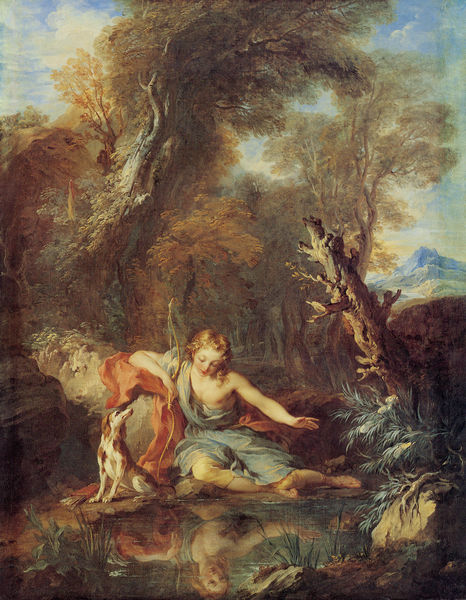
Titel: Narcissus
Künstler: Francois Le Moyne
Standort: Hamburg
Institution: Kunsthalle
Schlagwörter: baum, berg, blau, blätter, felsen, fuß, gemälde, hand, himmel, laub, mann, nackt, rubens, schatten, umhang, wasser, wolken, bäume, gelb, grün, landschaft, mädchen, ocker, see, sitzen, teich, ufer, äste, braun, brust, busen, frankreich, frau, geste, grau, haar, hell, hintergrund, holz, kleid, licht, orange, türkis, weiss, blick, gras, hund, rot, tier, tuch, weg, beige, malerei, muster, blond, jung, arm, barock, falten, sehen, stein, steine, bild, blicken, spiegel, öl, ast, bach, baumstamm, gräser, natur, spiegelung, stamm, wind, zweige, gewässer, pfad, gewand, haare, stoff, tücher, kind, pflanzen, locken, rokoko, wald, genre, weiher, engel, beine, bewegt, pfütze, wellen, liebe, bogen, spiegelbild, berge, fels, gebirge, allee, luftperspektive, herbst, füsse, böschung, romantik, wehen, angelehnt, spiegeln, halbnackt, junge, liegend, entblößt, reflexion, antike, knabe, motiv, ideal, badend, idyll, lichtung, schönheit, ästhetik, erkenntnis, mythologie, göttin, jagd, zuneigung, gestus, jüngling, gefleckt, jäger, narziss, jagdhund, tümpel, toga, sage, echo, eros, rötlich, reflektion, exterieur, himel, verblauung, watteau, gestrüpp, apoll, narzisse, stitzen, kraut, amor, pfeil, stumpf, baumstumpf, artemis, diana, jägerin, tafelbild, armor, füßse, boucher, vanitassymbol, farbperspektive, anitke, ovid, himeml, kreisform, abgestorben, naß, bäu,e, schönling, togs, baumstmpf, jagthund, narzis, spiegelbilf, tiech, 18. jahrhundert, fütze, wolkenlicht